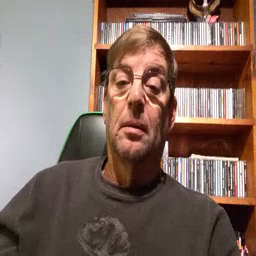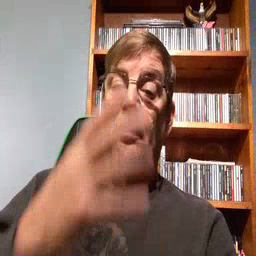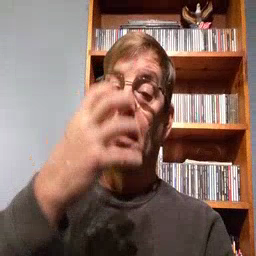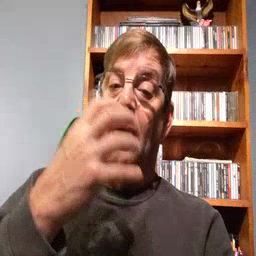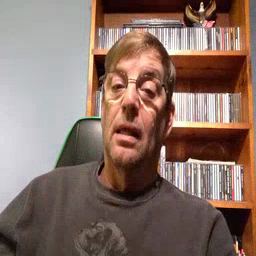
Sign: mad